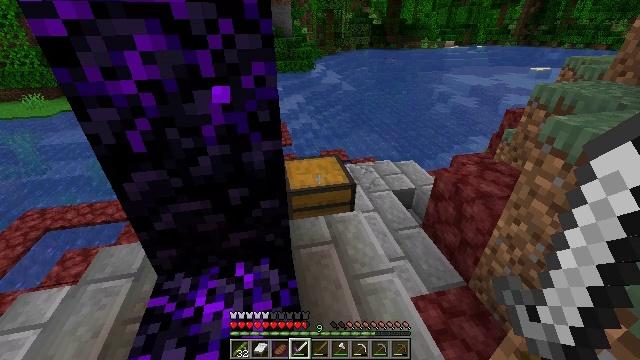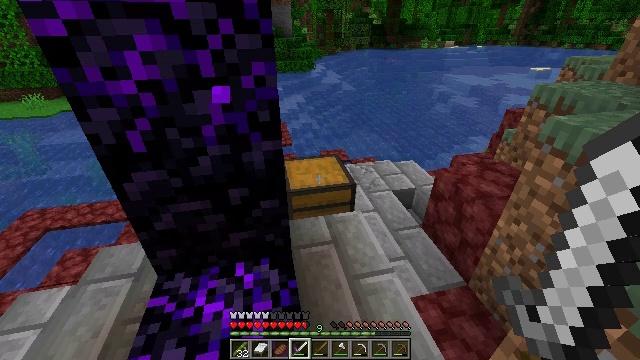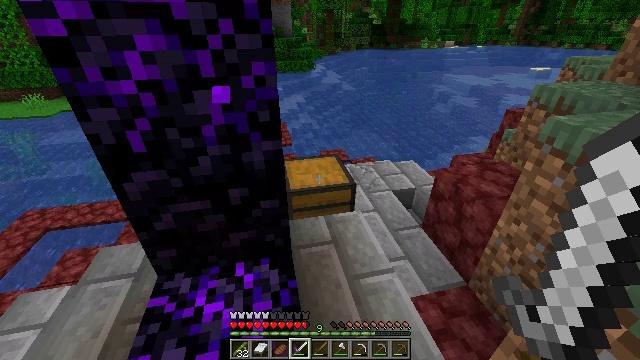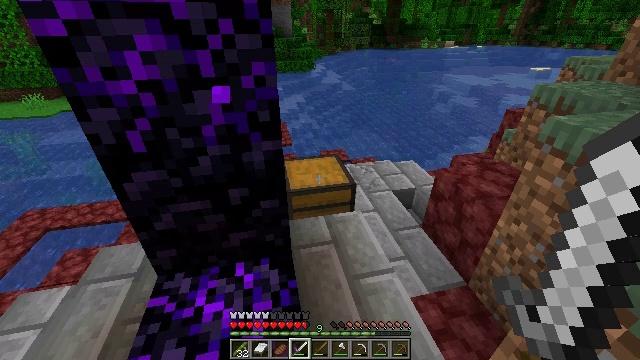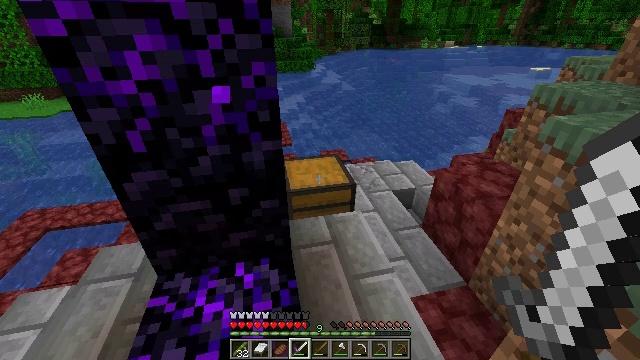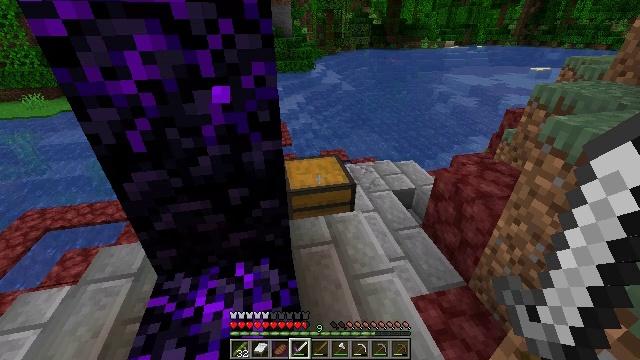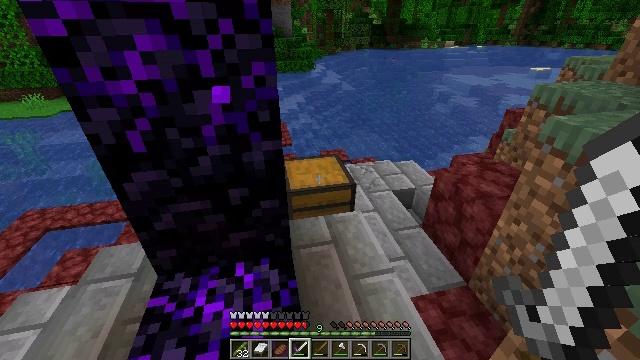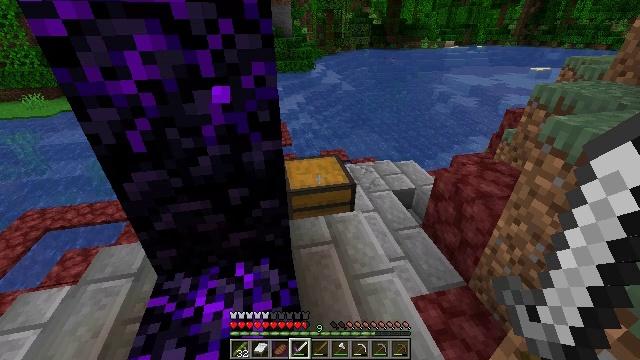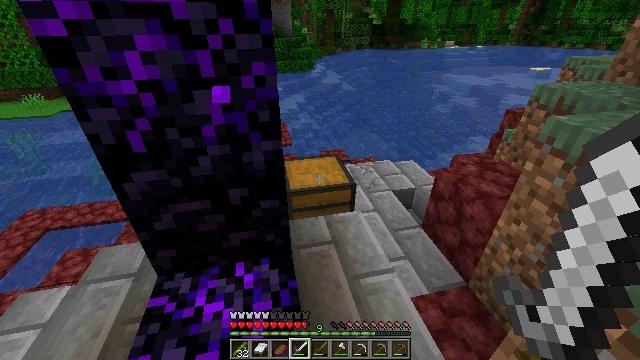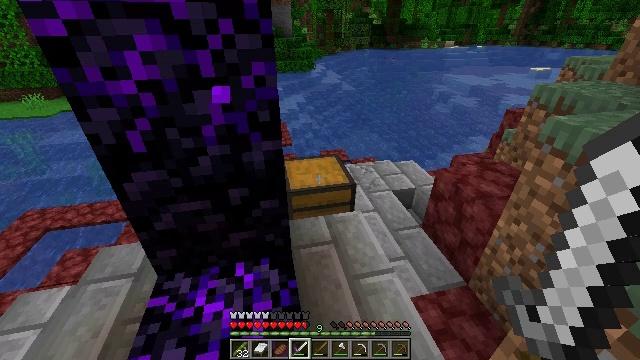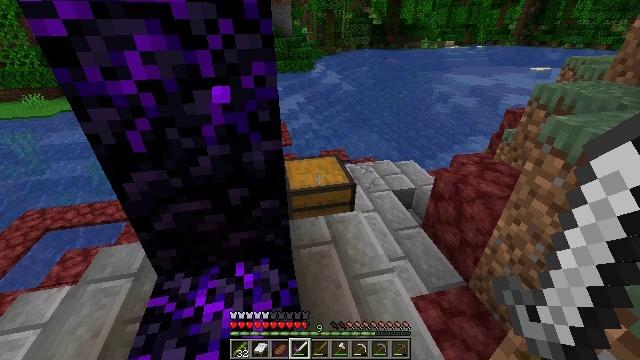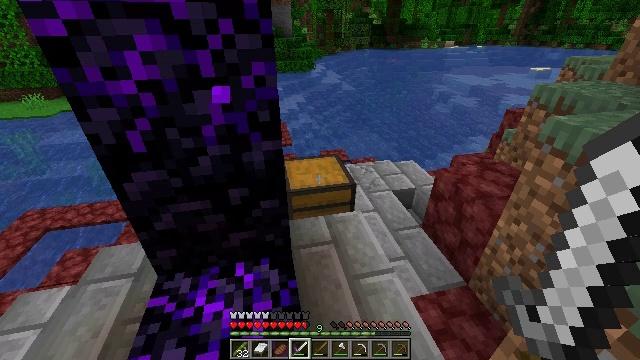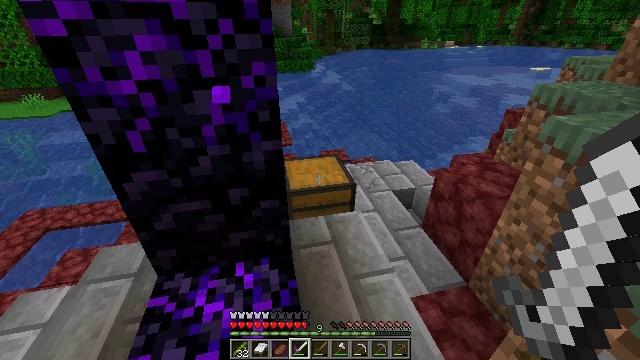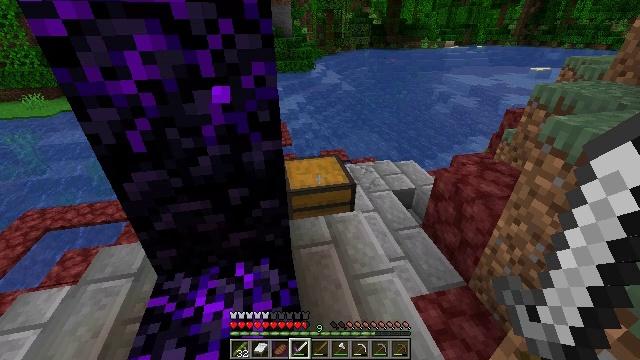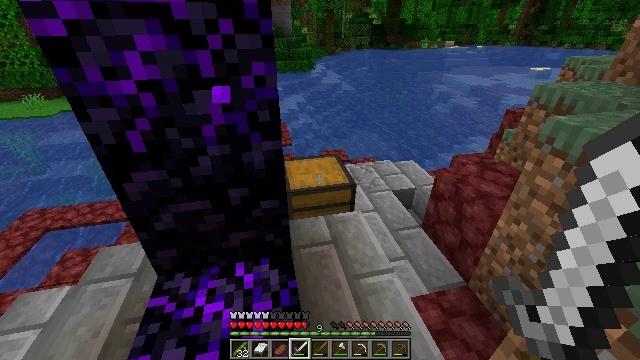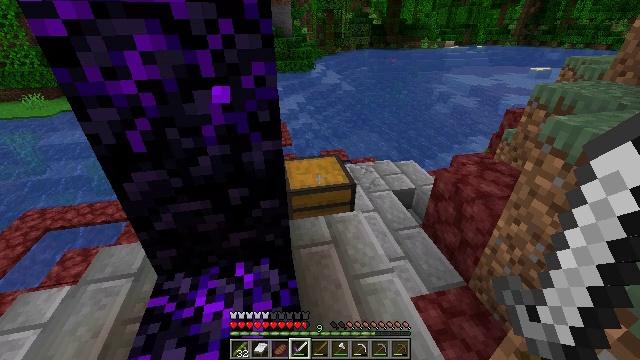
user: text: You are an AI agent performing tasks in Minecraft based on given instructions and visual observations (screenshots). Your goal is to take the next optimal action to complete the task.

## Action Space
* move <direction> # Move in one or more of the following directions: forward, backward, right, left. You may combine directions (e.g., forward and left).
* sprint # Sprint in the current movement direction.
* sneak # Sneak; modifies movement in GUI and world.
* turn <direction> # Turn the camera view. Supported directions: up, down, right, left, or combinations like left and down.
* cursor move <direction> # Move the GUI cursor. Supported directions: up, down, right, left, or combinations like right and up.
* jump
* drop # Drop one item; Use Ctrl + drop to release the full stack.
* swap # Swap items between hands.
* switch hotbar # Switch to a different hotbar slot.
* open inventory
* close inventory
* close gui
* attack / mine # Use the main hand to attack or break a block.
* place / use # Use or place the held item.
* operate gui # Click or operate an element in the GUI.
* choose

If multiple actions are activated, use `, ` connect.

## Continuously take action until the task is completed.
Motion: motion action
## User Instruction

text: Collect the grass block using a shovel.
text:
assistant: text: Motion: no_op
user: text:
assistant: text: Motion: no_op
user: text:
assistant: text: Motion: no_op
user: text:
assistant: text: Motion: no_op
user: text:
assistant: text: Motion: no_op
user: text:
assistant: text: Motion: no_op
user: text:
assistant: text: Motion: no_op
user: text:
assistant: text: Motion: no_op
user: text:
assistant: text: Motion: no_op
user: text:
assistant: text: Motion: no_op
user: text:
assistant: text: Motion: no_op
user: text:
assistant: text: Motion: no_op
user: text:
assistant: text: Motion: no_op
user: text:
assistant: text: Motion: no_op
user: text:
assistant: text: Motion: no_op
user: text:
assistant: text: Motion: no_op
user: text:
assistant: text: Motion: no_op
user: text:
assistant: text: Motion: no_op
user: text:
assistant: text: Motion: no_op
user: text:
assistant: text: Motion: no_op
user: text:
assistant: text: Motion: no_op
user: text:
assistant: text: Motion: no_op
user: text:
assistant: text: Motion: no_op
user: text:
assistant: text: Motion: no_op
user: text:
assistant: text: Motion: no_op
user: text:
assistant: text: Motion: no_op
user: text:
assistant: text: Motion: no_op
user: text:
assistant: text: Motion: no_op
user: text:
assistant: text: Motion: no_op
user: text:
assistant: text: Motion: no_op